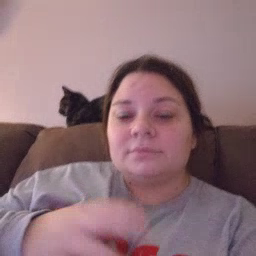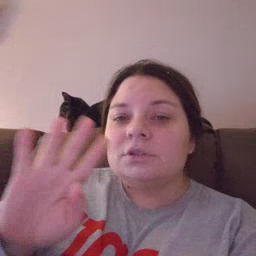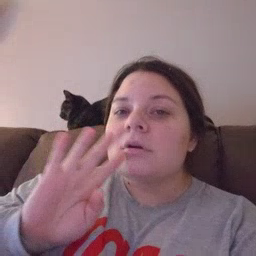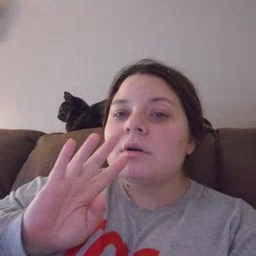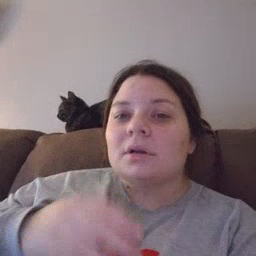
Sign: talk